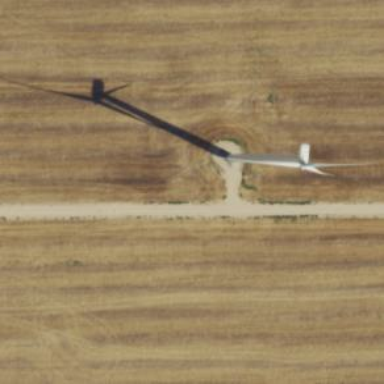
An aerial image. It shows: Wind generator powered by wind. The generator type is horizontal axis and it uses wind turbines.